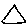
Label: triangle